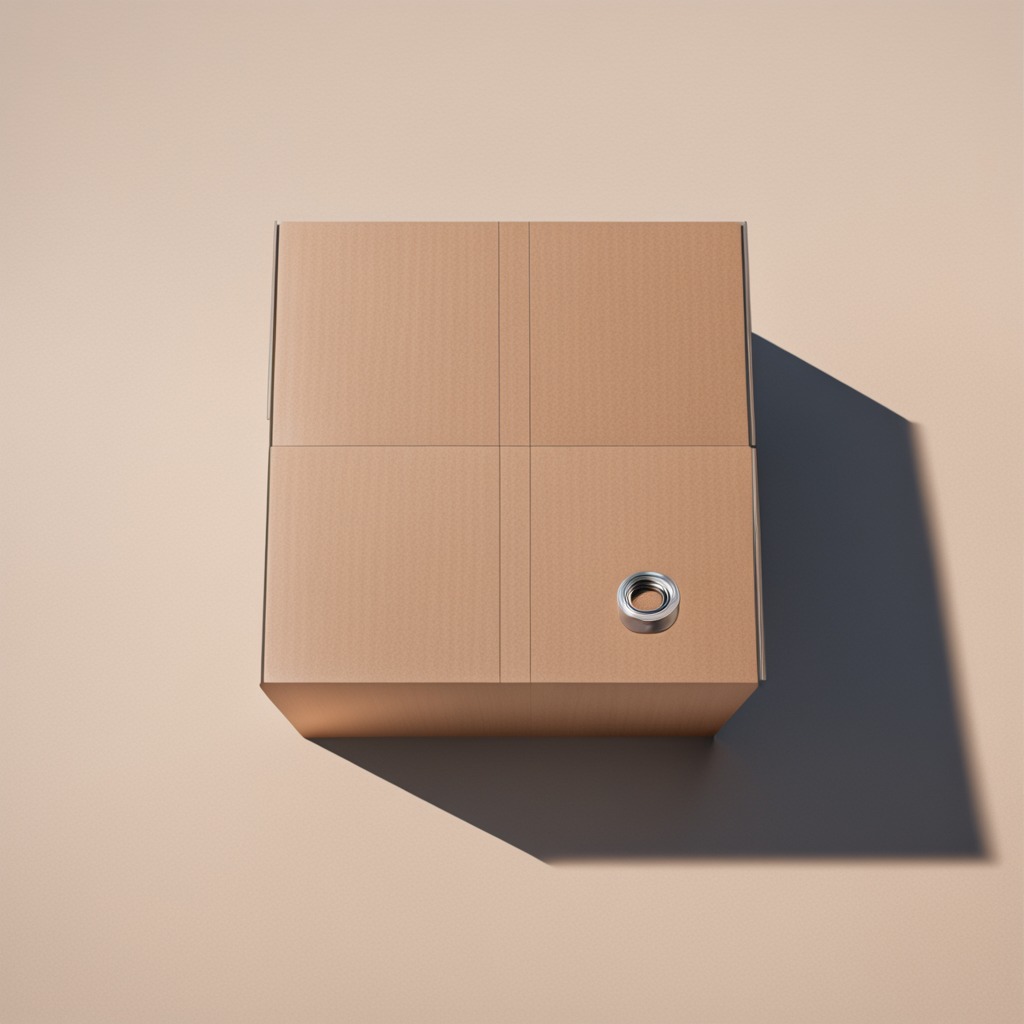
A metal nut is lying on the cardboard box surface.